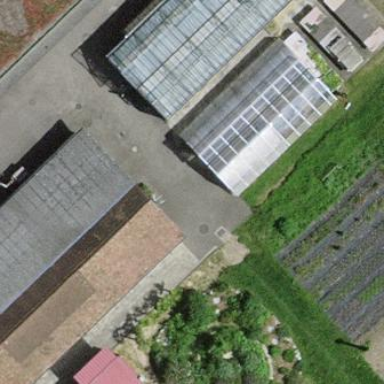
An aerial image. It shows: Greenhouse.